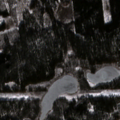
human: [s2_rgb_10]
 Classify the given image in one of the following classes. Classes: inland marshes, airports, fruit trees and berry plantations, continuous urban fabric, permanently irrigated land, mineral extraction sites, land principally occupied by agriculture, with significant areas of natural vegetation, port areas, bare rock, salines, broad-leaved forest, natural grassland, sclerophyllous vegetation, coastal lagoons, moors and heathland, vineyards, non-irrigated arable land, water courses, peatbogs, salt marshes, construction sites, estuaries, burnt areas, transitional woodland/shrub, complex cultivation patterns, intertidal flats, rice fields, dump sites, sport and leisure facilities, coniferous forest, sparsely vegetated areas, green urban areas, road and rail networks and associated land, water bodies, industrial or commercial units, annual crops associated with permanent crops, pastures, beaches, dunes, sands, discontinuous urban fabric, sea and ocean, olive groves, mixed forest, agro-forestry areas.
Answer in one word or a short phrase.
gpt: coniferous forest, mixed forest, transitional woodland/shrub